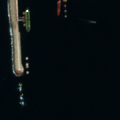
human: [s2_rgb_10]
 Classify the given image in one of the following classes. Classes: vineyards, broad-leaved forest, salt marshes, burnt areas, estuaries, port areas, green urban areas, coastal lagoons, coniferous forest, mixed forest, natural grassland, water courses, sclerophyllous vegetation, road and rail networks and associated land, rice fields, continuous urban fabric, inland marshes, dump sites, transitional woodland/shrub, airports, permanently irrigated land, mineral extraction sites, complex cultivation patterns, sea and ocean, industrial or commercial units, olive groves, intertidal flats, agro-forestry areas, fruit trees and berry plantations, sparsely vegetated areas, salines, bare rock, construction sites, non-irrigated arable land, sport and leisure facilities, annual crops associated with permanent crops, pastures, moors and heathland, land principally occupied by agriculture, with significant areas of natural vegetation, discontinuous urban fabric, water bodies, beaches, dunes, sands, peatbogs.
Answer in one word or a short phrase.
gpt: port areas, sea and ocean